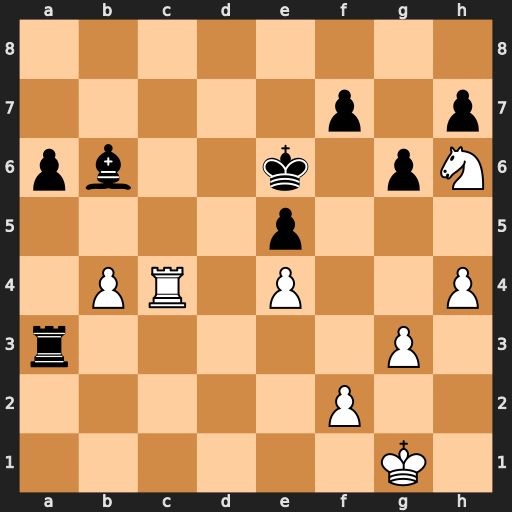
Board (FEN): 8/5p1p/pb2k1pN/4p3/1PR1P2P/r5P1/5P2/6K1
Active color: w
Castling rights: -
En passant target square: -
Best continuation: Rc6+ Kd7 Rxb6